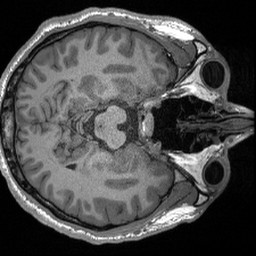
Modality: T1w
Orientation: axial
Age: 24
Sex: male